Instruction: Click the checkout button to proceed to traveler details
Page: cart
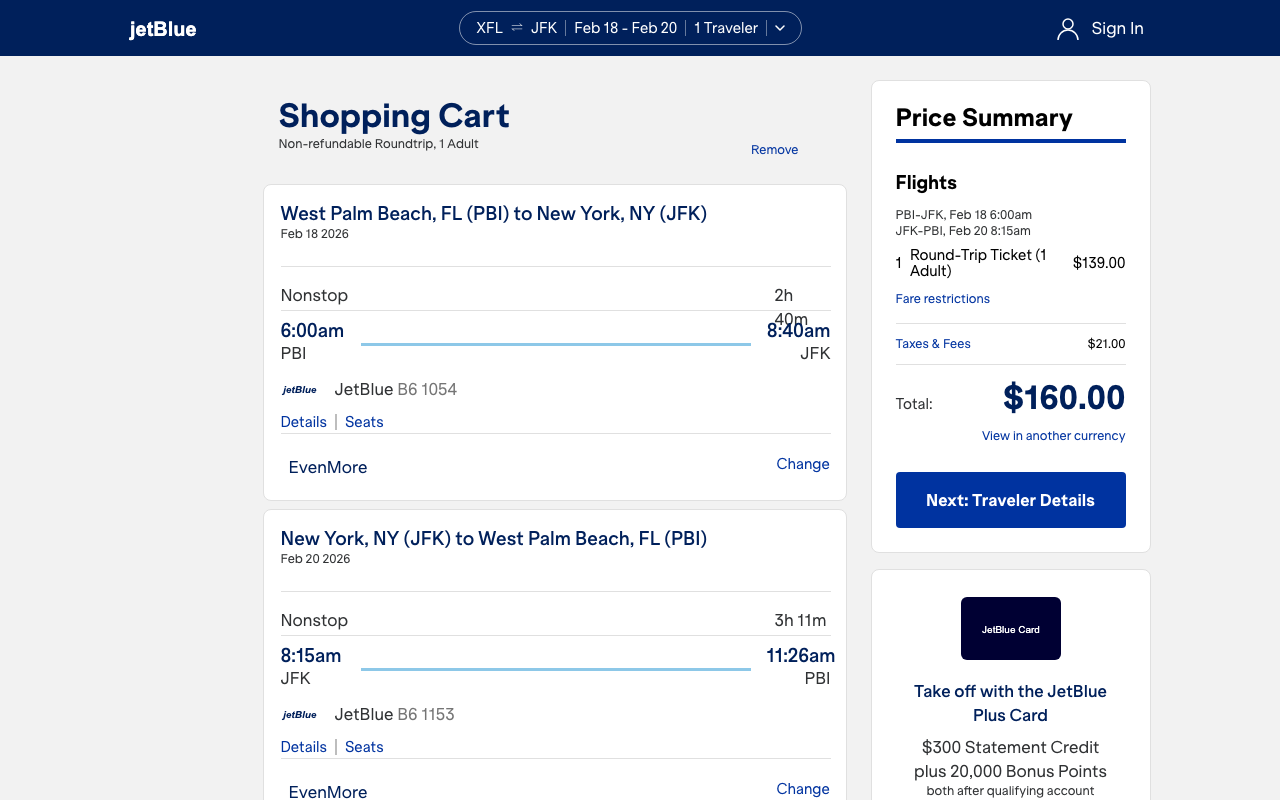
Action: click